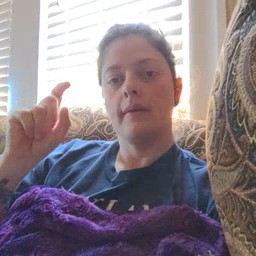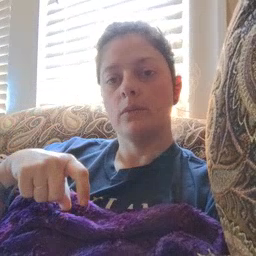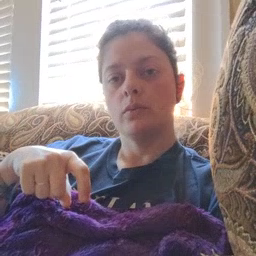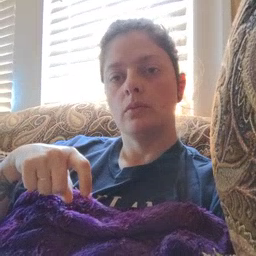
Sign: haveto